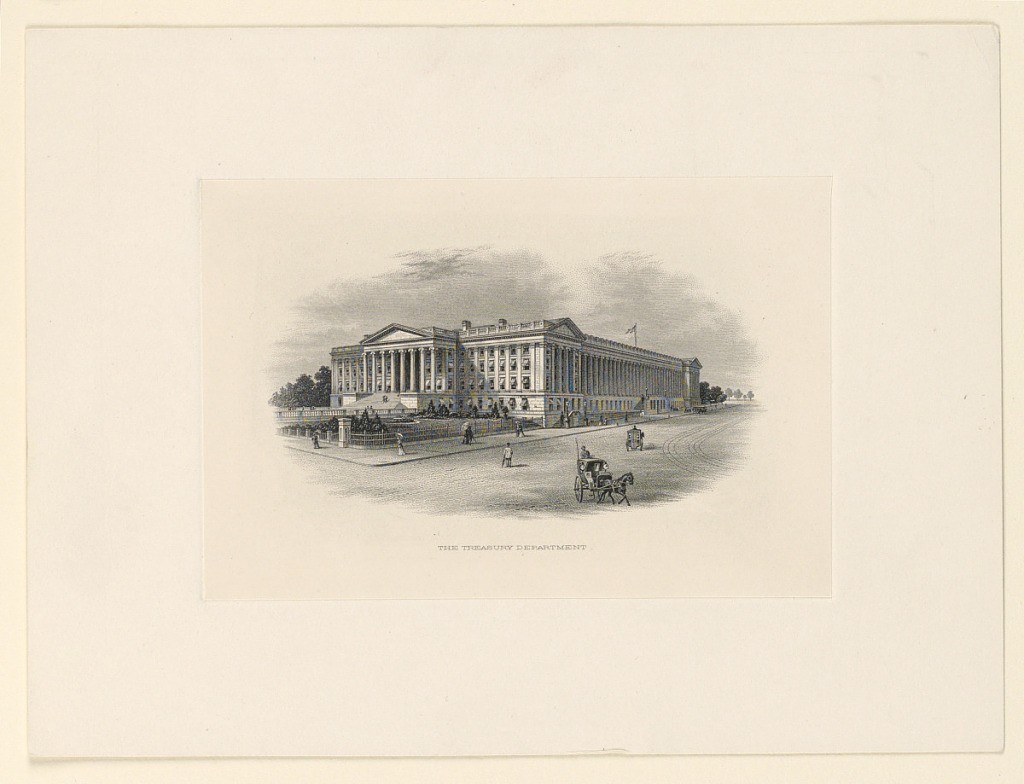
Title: Banknote Proof: The Treasury Department
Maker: Bureau of Engraving and Printing, U.S. Department of the Treasury, Washington, D.C.
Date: ca. 1900
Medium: Engraving in black ink on paper
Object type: bank note
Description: Proof of bank-note engraving. Vignette of the Treasury Department, Washington, D.C.